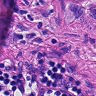
Metastatic tissue present: yes